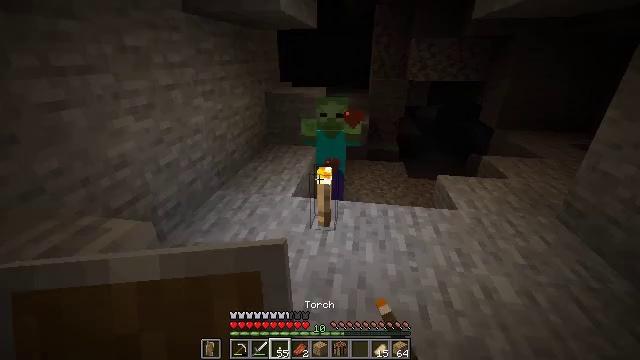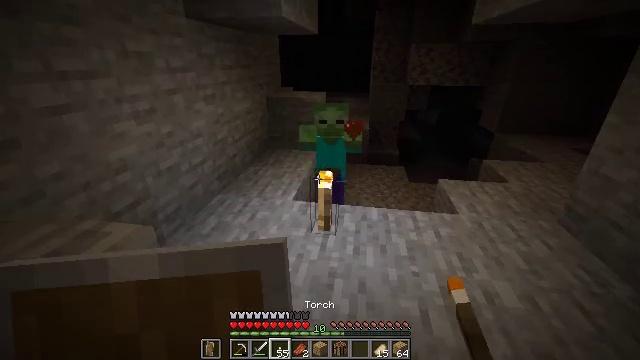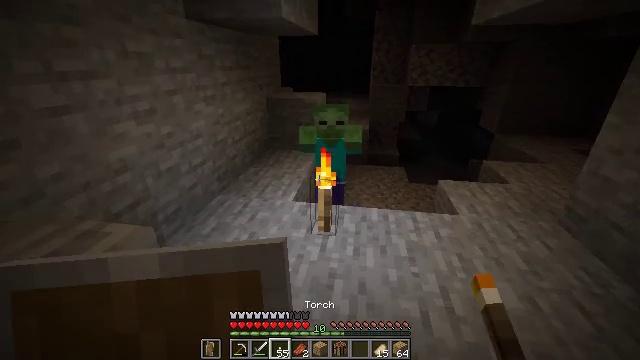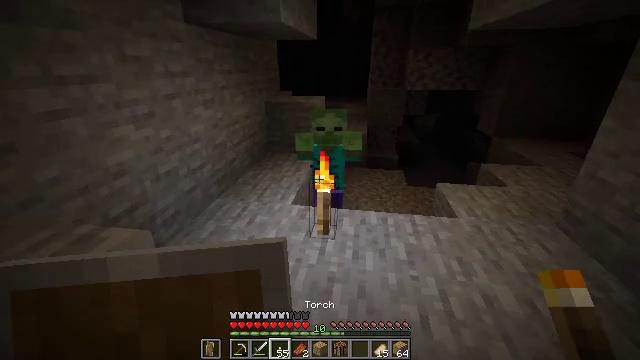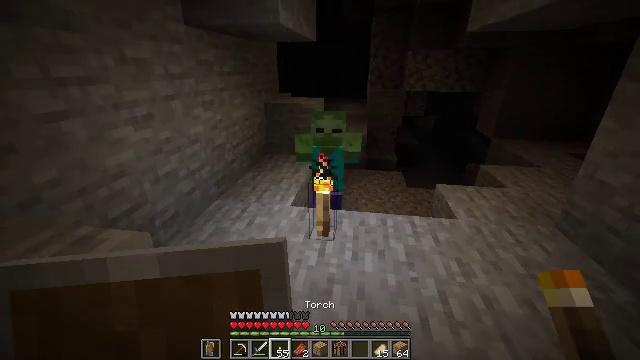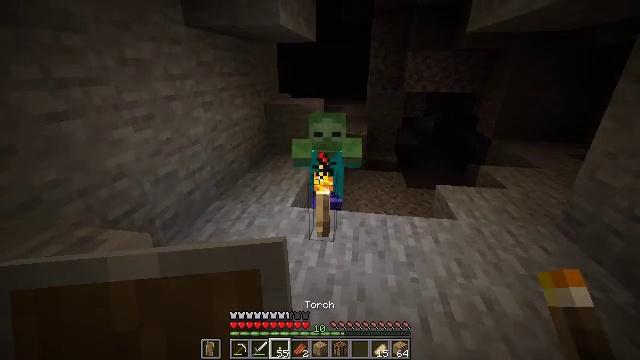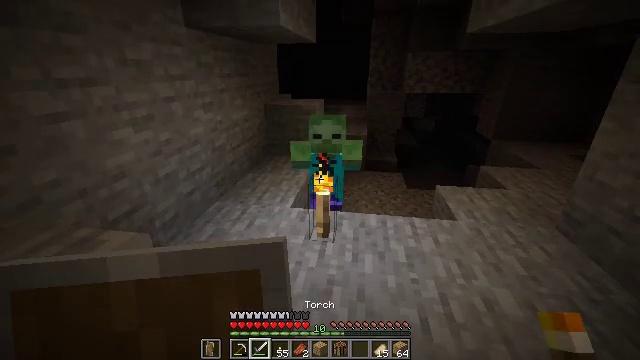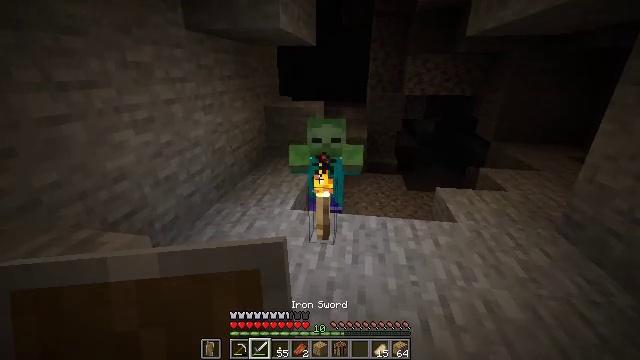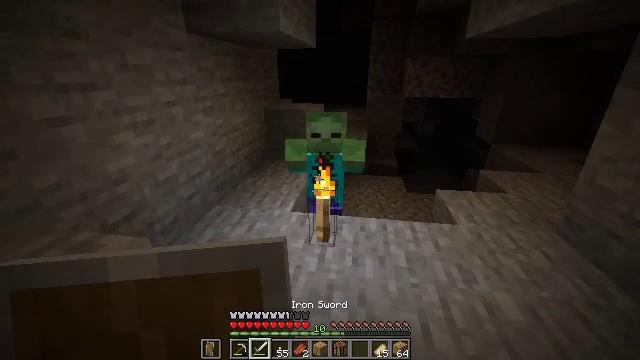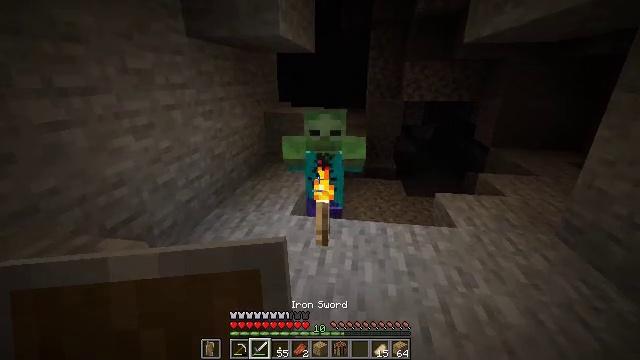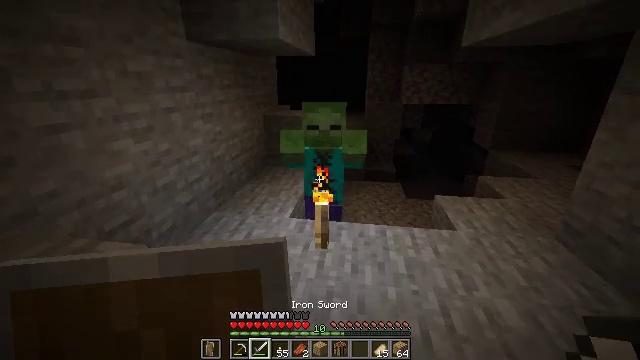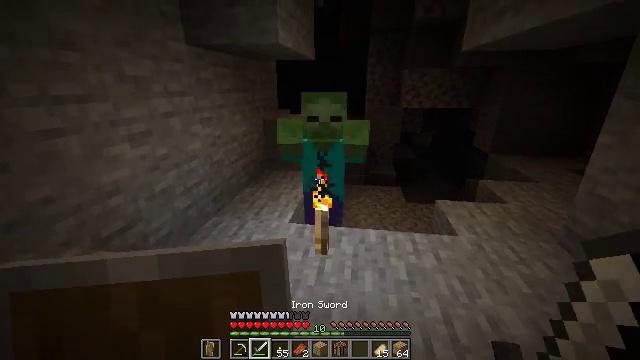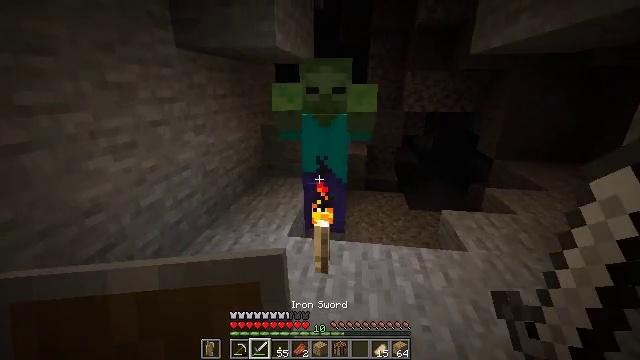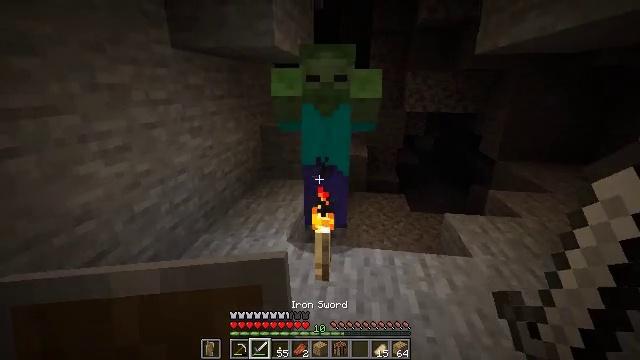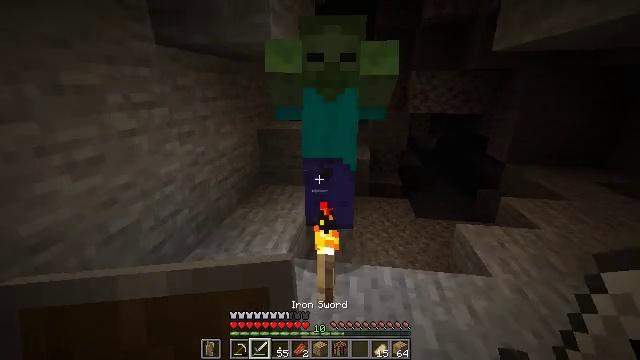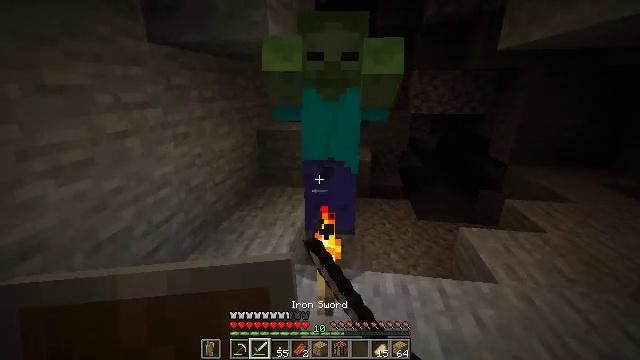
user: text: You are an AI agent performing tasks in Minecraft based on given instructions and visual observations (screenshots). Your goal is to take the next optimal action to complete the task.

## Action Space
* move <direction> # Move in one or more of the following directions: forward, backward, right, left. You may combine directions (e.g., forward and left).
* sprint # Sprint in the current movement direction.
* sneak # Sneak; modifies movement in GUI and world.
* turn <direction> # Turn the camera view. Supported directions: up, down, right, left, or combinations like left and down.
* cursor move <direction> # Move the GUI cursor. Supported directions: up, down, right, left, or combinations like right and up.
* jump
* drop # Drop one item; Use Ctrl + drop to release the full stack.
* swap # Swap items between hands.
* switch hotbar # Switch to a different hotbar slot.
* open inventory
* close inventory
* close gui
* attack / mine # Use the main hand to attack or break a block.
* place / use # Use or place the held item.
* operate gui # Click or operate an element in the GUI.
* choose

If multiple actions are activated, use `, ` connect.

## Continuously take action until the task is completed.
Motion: motion action
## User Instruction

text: Kill a zombie.
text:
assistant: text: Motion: no_op
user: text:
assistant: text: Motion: no_op
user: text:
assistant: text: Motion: no_op
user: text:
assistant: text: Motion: no_op
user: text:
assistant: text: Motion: no_op
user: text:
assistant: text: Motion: switch to hotbar 2
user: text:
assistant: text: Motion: switch to hotbar 2
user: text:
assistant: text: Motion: no_op
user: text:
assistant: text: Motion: no_op
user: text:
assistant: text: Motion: no_op
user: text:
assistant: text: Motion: move forward
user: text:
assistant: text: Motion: move forward
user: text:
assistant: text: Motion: move forward
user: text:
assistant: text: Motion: move forward, attack / mine
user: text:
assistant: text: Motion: attack / mine
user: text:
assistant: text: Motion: attack / mine
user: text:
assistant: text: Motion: no_op
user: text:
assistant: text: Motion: no_op
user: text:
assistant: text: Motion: no_op